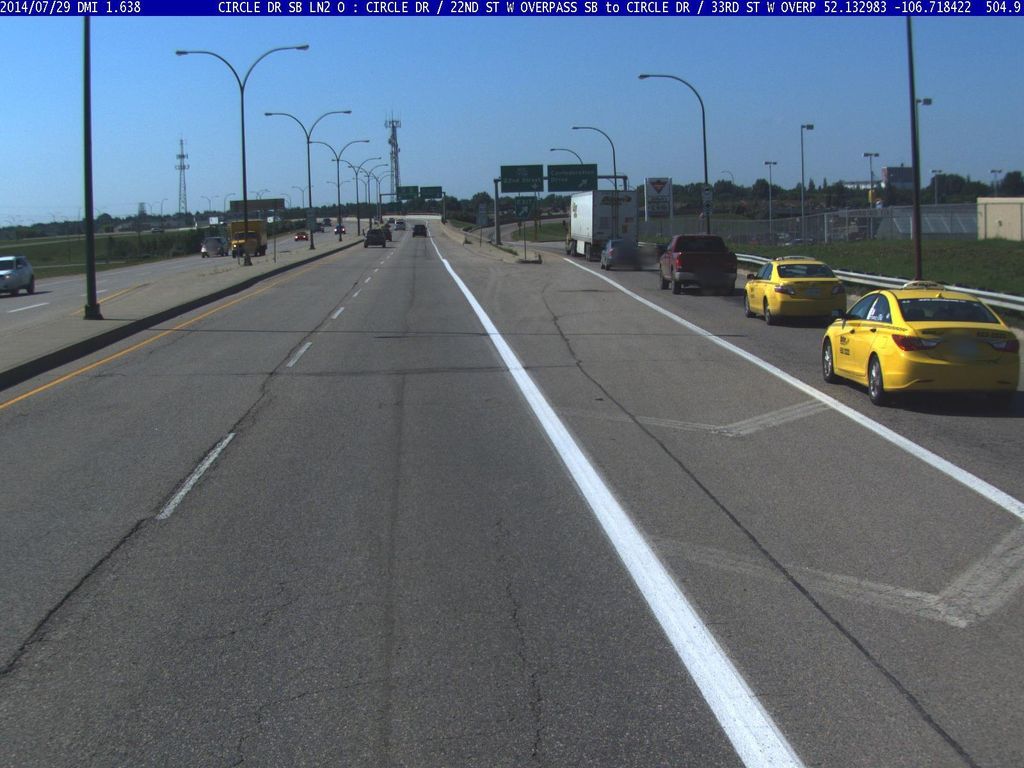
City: saskatoon